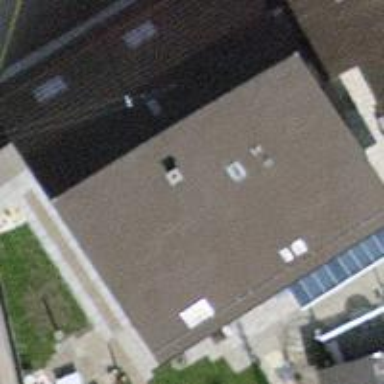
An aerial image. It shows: Terrace building.